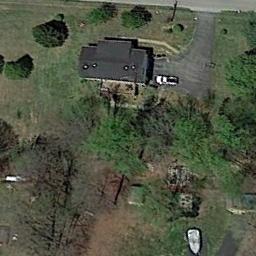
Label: sparse_residential